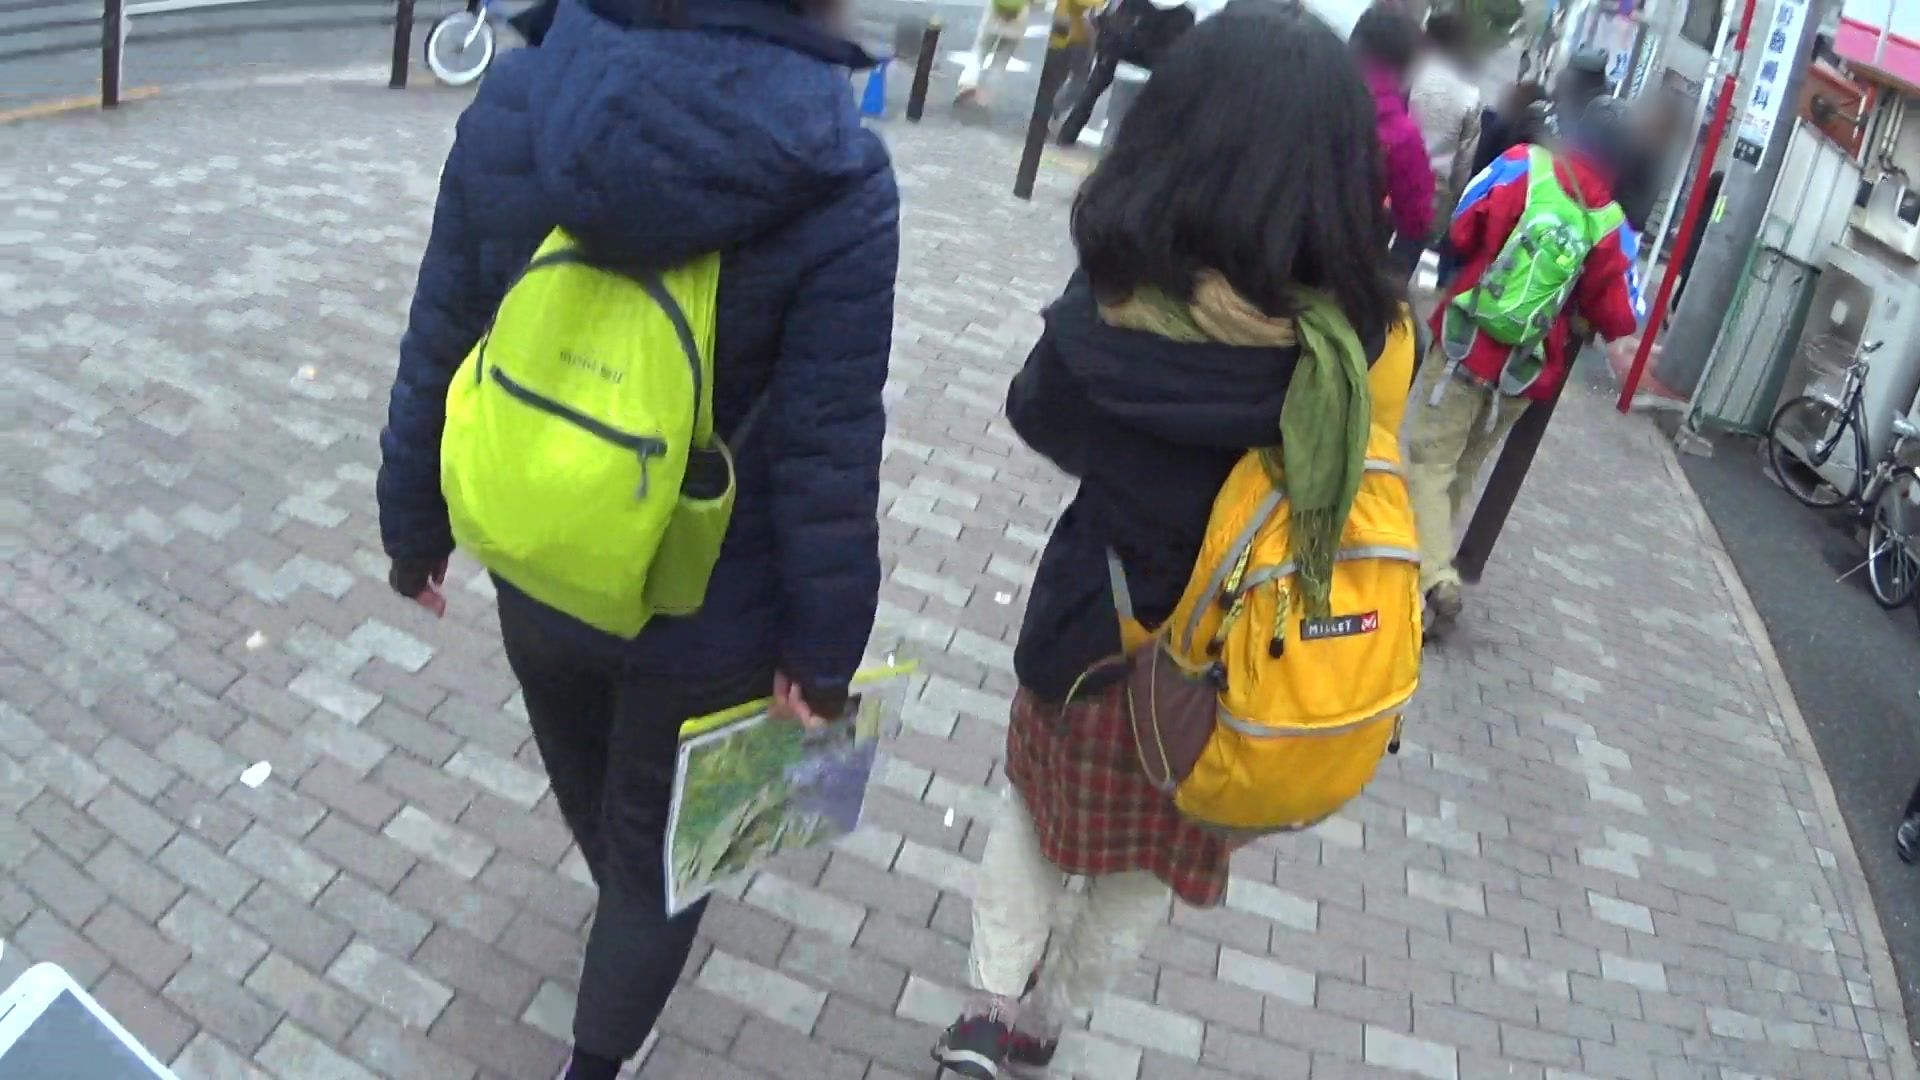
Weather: clear
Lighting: day
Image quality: good
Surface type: walking surface
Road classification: steps, residential
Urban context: urban centre
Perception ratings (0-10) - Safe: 4.94, Lively: 4.47, Beautiful: 3.49, Boring: 1.08, Depressing: 9.09, Wealthy: 7.14